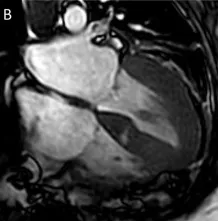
Cardiac magnetic resonance (CMR) images. Reveal concentric hypertrophy with moderately impaired left ventricular function and multiple cystic structures in the septal, mediolateral and anterior parts of the left ventricle.
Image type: radiology (mri)